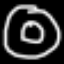
Label: donut